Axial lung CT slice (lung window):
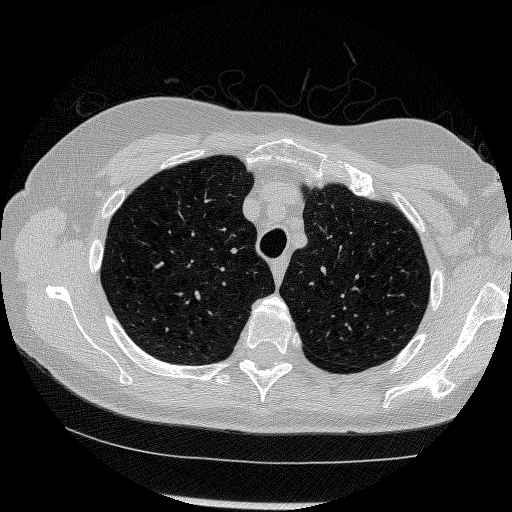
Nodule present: no